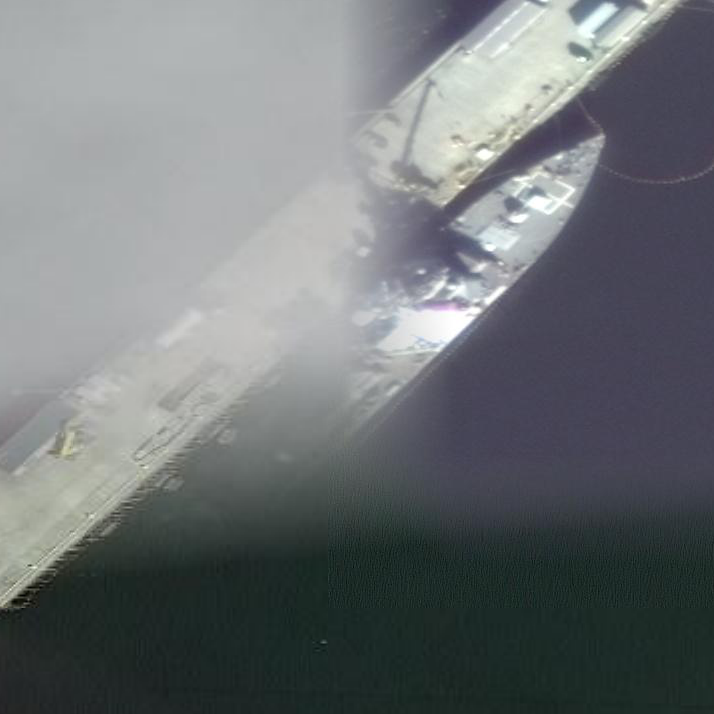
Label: destroyer